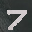
Label: 7